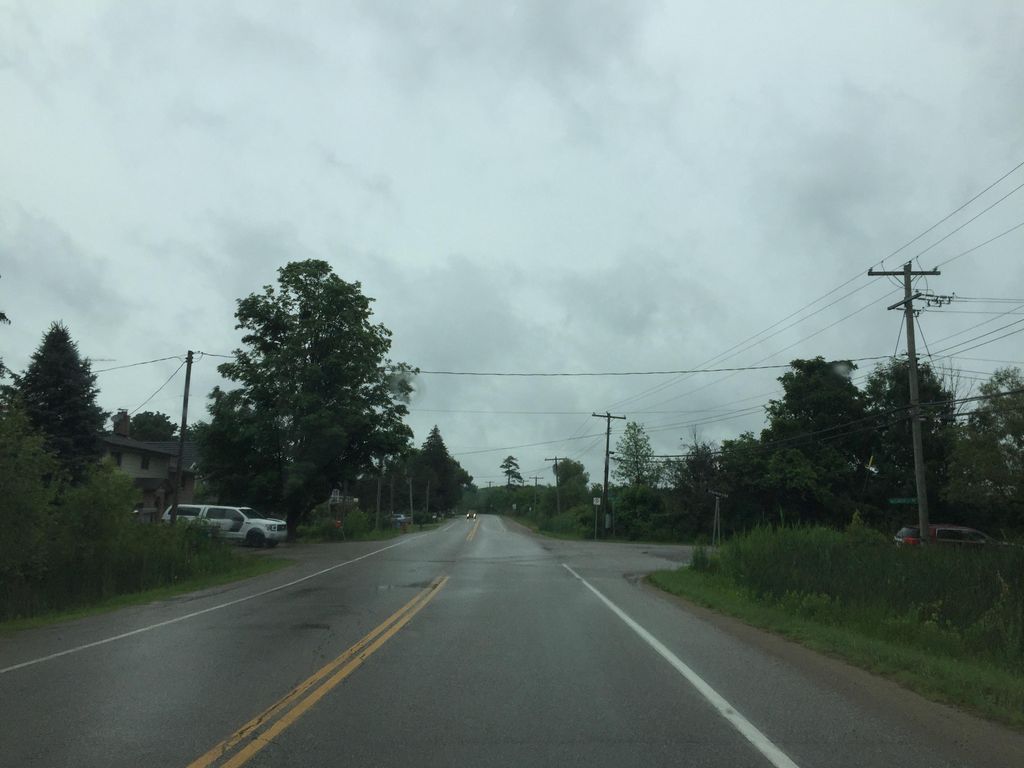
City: kitchener-waterloo